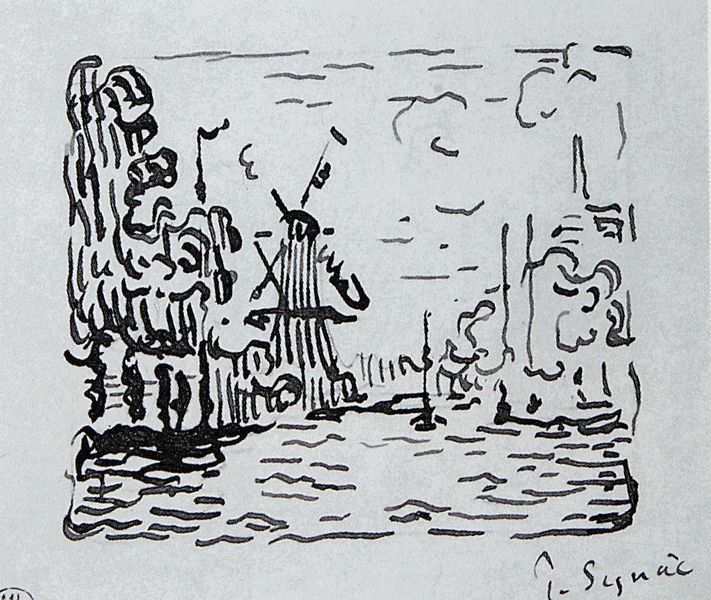
Titel: Croquis à la plume - Rotterdam. Le moulin, Federzeichung - Rotterdam. Die Mühle
Künstler: Paul Signac
Standort: Paris
Institution: Musée du Louvre
Schlagwörter: baum, feder, flügel, himmel, meer, wasser, weiß, wolken, bäume, fluss, impressionismus, landschaft, see, stadt, ufer, frankreich, paris, schwarz, skizze, strasse, zeichen, zeichnung, weg, holland, signatur, bach, feld, mühle, vögel, windmühle, wald, boot, räder, schiff, schrift, welle, wellen, divisionismus, studie, fahne, flagge, mast, abstrakt, grafik, graphik, linien, sigantur, rad, striche, umriss, laviert, tusche, wasserfarben, linie, wälder, paul, stempel, entwurf, tinte, signac, ciel, moulin rouge, paul signac, boje, croquis, dessin, kringel, nuages, arbres, flügek, rotor, freihand, belgien, weeg, moulin, synac, fekld, nuag'es